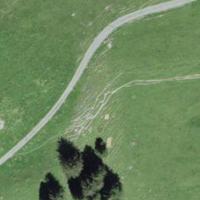
EUNIS habitat code: 24
Species observed at this site:
Euphorbia cyparissias
Gentiana cruciata